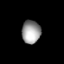
Tissue: lung
Cell type: Fibroblasts
Senescence score: 0.5889
Nuclear area (px): 428
Mean DAPI intensity: 153.907